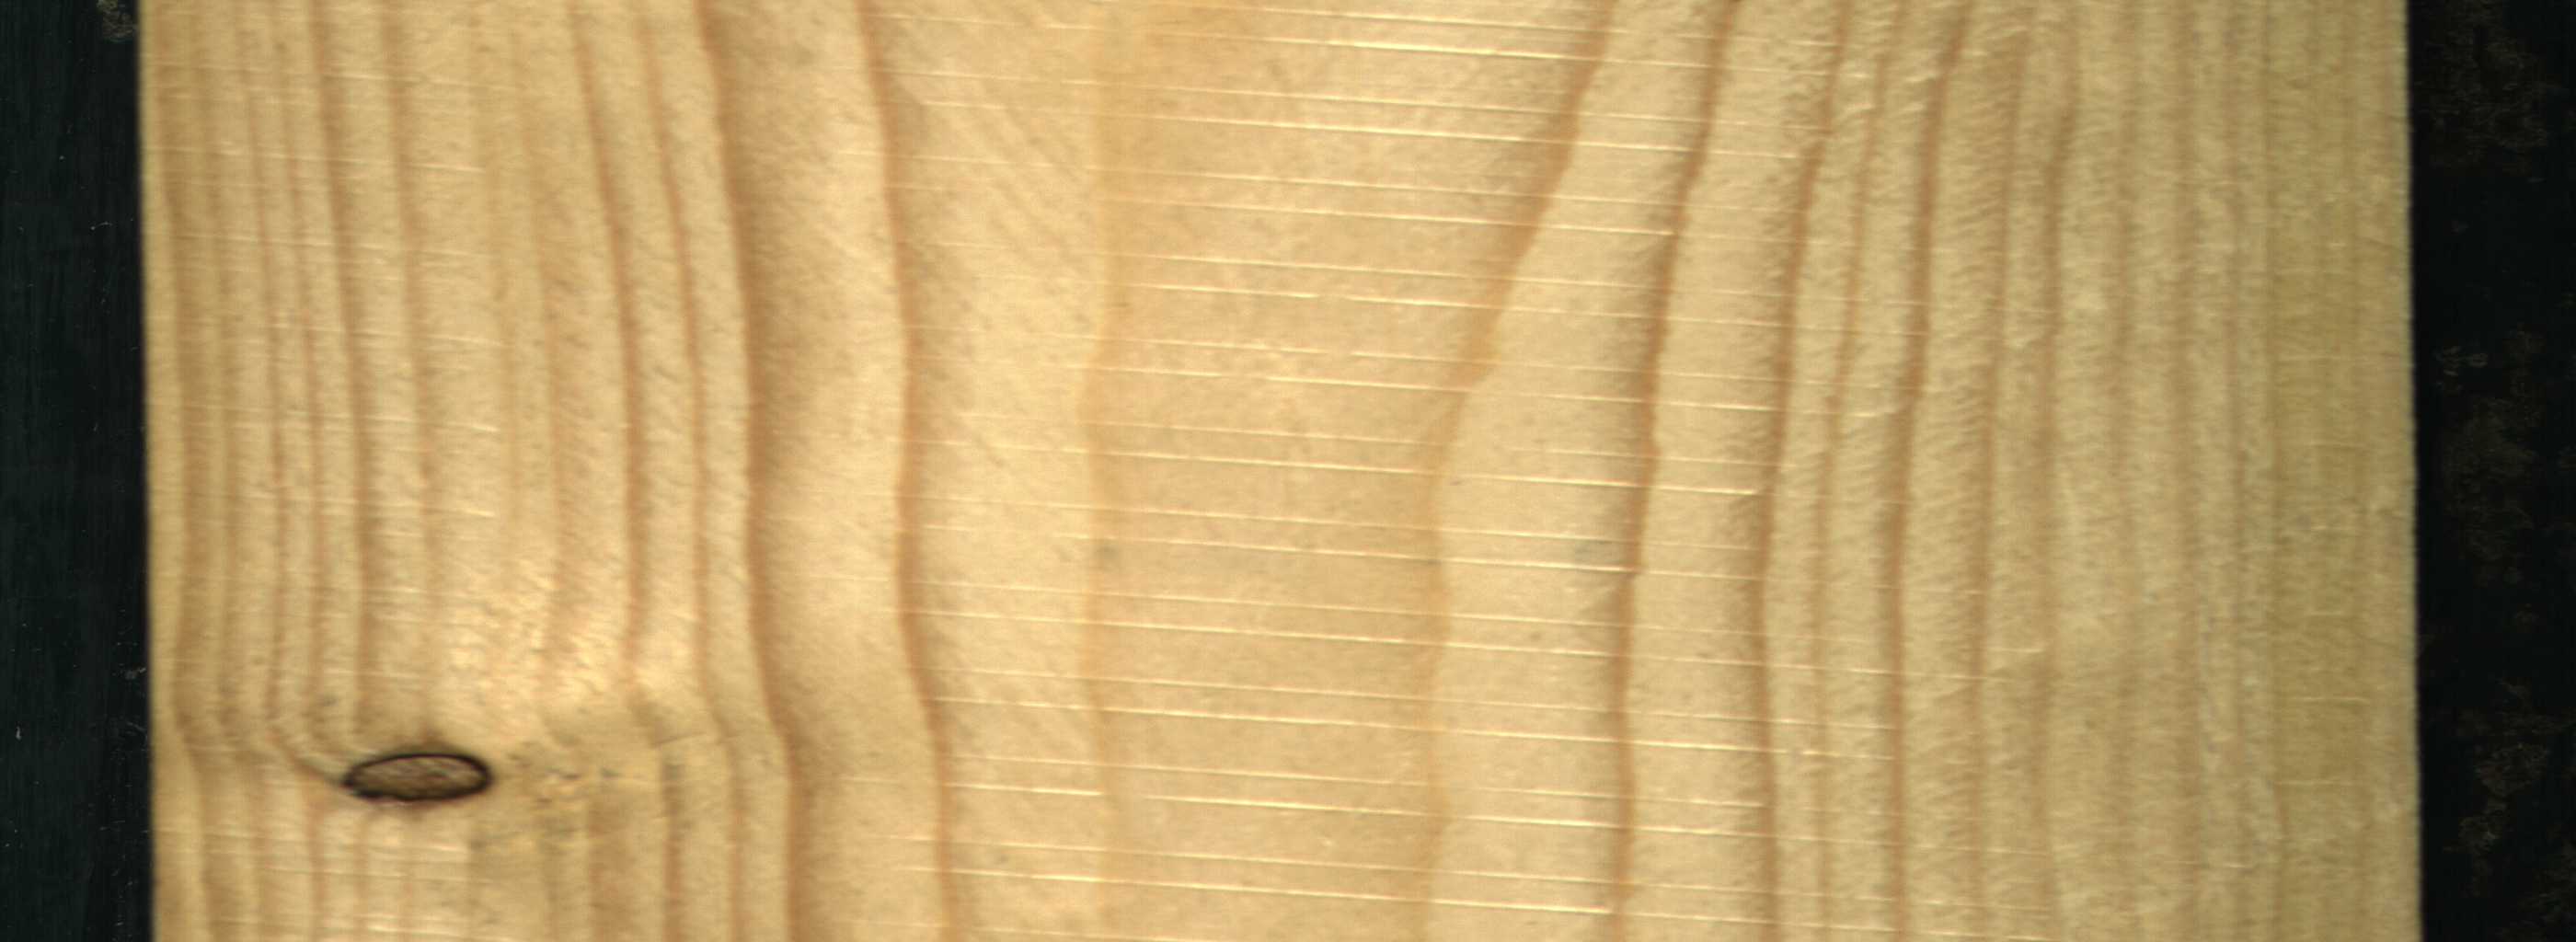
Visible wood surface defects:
Dead_Knot